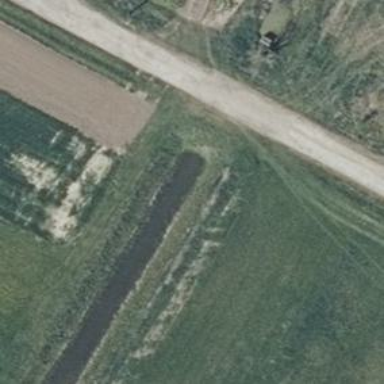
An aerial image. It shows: Culvert tunnel.